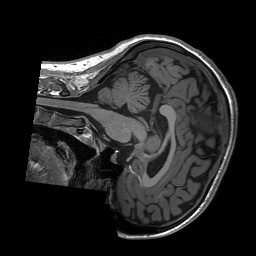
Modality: T1w
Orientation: sagittal
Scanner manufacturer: siemens
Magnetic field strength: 3 T
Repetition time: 2.3 s
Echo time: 0.00207 s